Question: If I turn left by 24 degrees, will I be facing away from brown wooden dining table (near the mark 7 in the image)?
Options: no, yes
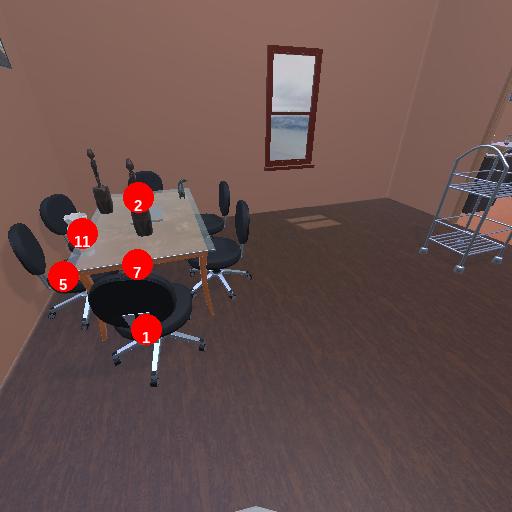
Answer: no